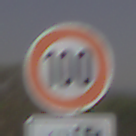
Verkehrszeichen: Geschwindigkeit100
Zusatzzeichen unten: Entfernungsangaben1
Umgebung: Outdoor, Nature
Tageszeit: Night
Wetter: Clear
Licht: Natural
Jahreszeit: NotSpecified
Kontrast: HighContrast